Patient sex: M
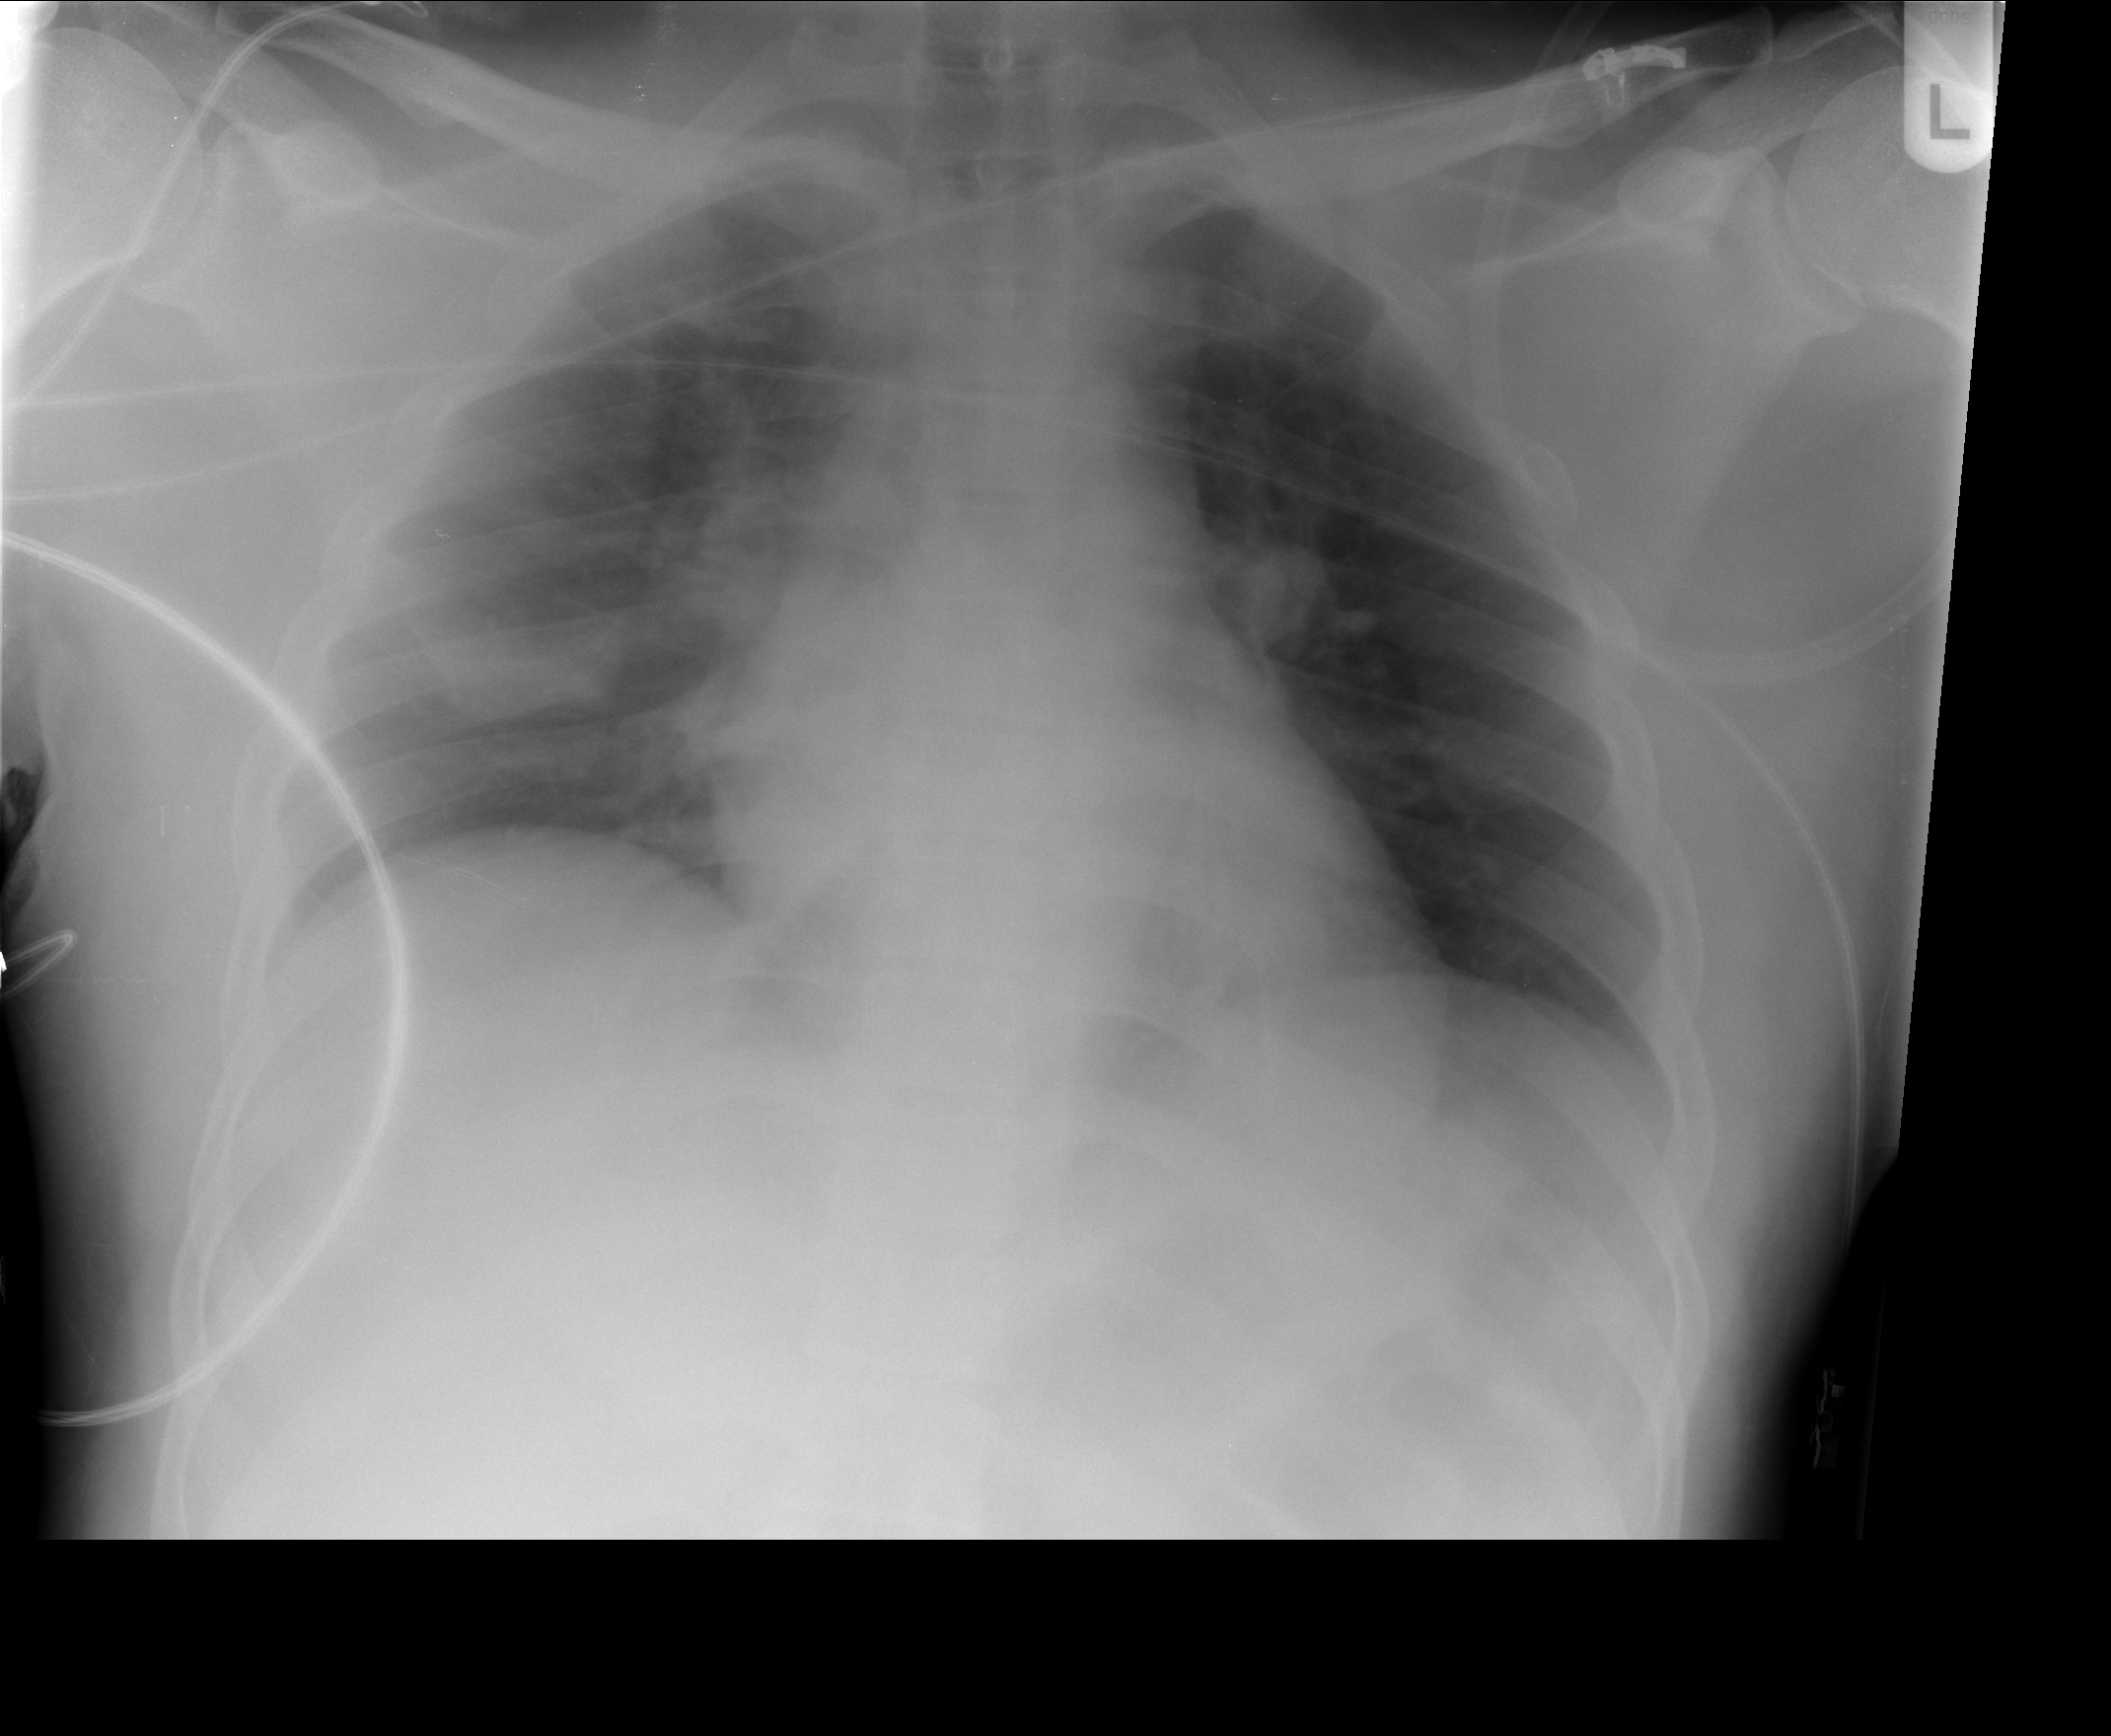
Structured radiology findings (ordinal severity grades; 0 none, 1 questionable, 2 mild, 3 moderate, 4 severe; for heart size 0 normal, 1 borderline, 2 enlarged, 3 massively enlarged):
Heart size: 0
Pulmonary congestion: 0
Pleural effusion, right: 0
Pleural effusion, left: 0
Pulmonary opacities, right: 0
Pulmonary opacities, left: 0
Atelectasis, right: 2
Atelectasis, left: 0